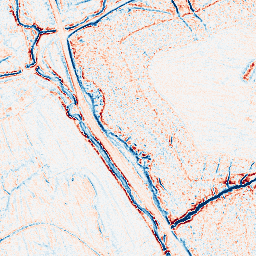
Category: edge_preserving
Decomposition family: anisotropic_diffusion
Decomposition parameters: iterations: 5
kappa: 100
gamma: 0.2
Upsampling method: bicubic
Upsampling parameters: scale: 4
Upsampling scale: 4